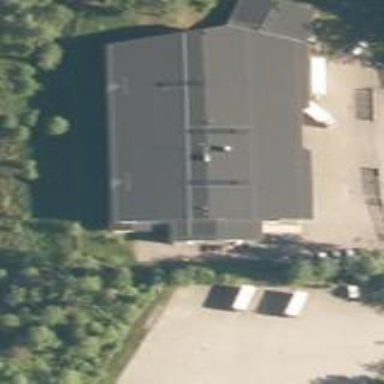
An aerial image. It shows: Industrial building.